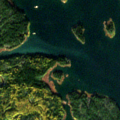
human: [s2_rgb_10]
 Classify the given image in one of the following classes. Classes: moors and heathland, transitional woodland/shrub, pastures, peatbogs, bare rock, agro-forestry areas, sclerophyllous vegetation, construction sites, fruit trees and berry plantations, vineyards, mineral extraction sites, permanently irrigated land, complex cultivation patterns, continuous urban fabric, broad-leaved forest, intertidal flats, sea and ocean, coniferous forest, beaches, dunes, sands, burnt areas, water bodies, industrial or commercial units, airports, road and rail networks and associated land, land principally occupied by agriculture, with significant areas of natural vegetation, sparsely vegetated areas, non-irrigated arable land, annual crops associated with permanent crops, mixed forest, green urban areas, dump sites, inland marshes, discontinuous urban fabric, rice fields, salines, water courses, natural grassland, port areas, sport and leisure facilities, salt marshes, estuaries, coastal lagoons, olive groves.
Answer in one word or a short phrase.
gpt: coniferous forest, mixed forest, sea and ocean